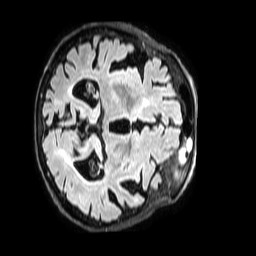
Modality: FLAIR
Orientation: axial
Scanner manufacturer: philips
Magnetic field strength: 3 T
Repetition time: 4.8 s
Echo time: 0.2752 s